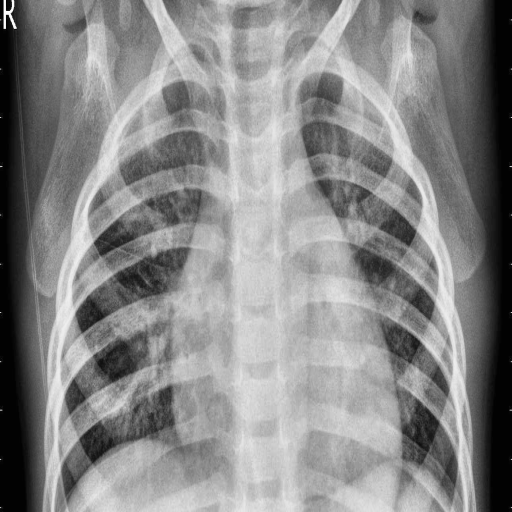
Finding: PNEUMONIA